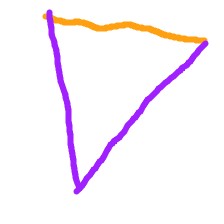
Shape: triangle